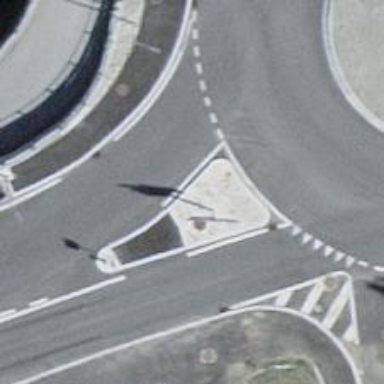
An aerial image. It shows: Zebra crossing with pedestrian island.